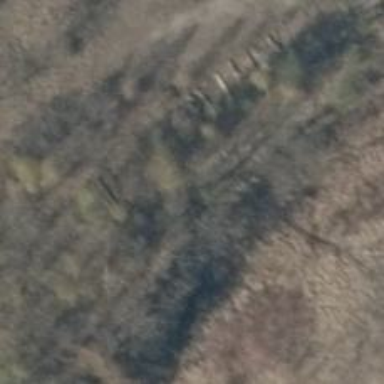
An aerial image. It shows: Abandoned railway yard is depicted.